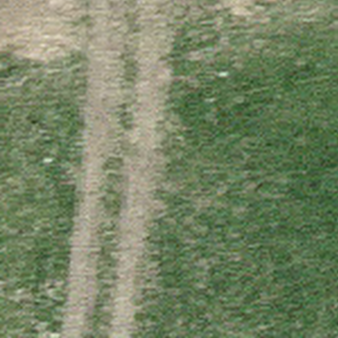
Label: other